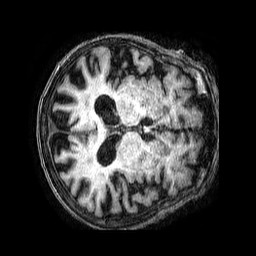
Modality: T1w
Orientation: axial
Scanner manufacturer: philips
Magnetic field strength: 3 T
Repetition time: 0.007031 s
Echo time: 0.003193 s